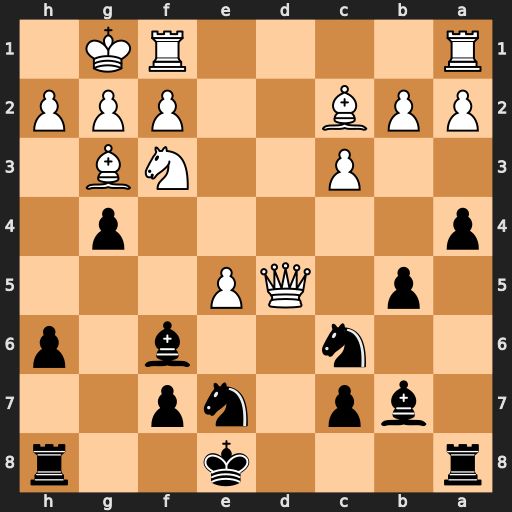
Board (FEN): r3k2r/1bp1np2/2n2b1p/1p1QP3/p5p1/2P2NB1/PPB2PPP/R4RK1
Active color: b
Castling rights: kq
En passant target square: -
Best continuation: Nxd5 exf6 gxf3 Rfe1+ Kf8